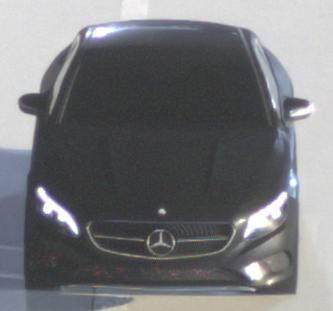
Make: Mercedes-Benz
Model: S 400 Coupé
Detailed model: S-Class (217) Coupé
Model produced from: 2015/10
Model produced until: 2017/09
Doors: 2
Color: black
Road condition: dry road
Daytime: night
Contrast: high contrast